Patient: sex F, age 63
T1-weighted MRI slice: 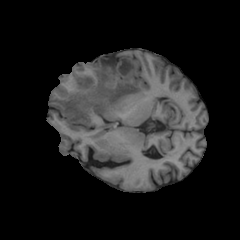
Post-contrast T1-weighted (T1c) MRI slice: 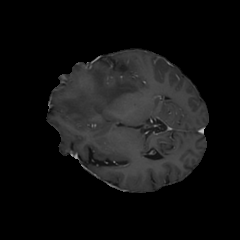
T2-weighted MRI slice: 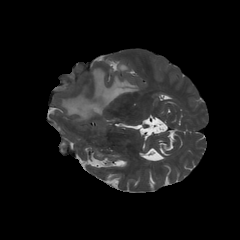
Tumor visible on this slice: yes
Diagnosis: Glioblastoma, IDH-wildtype
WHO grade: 4